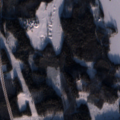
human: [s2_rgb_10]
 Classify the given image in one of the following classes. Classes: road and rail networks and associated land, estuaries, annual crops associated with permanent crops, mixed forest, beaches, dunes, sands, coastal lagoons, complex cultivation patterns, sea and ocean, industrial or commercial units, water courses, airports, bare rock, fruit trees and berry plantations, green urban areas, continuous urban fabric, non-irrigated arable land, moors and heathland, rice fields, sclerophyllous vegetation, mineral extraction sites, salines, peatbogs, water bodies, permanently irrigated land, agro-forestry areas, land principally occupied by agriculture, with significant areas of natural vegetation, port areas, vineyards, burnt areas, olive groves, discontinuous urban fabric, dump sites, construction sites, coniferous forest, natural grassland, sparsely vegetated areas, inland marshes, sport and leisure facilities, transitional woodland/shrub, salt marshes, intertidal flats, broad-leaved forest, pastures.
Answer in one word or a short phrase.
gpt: coniferous forest, mixed forest, water bodies